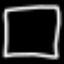
Label: square